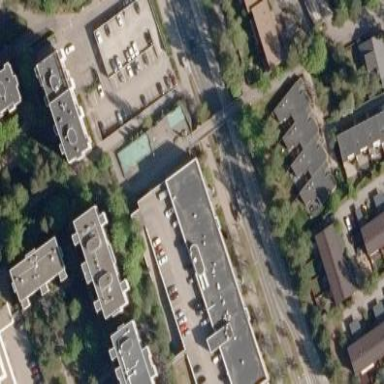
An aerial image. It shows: Rooftop parking area.